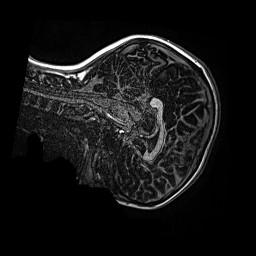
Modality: MP2RAGE
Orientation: sagittal
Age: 11
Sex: female
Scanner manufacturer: siemens
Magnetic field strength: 3 T
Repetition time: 4 s
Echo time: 0.00299 s